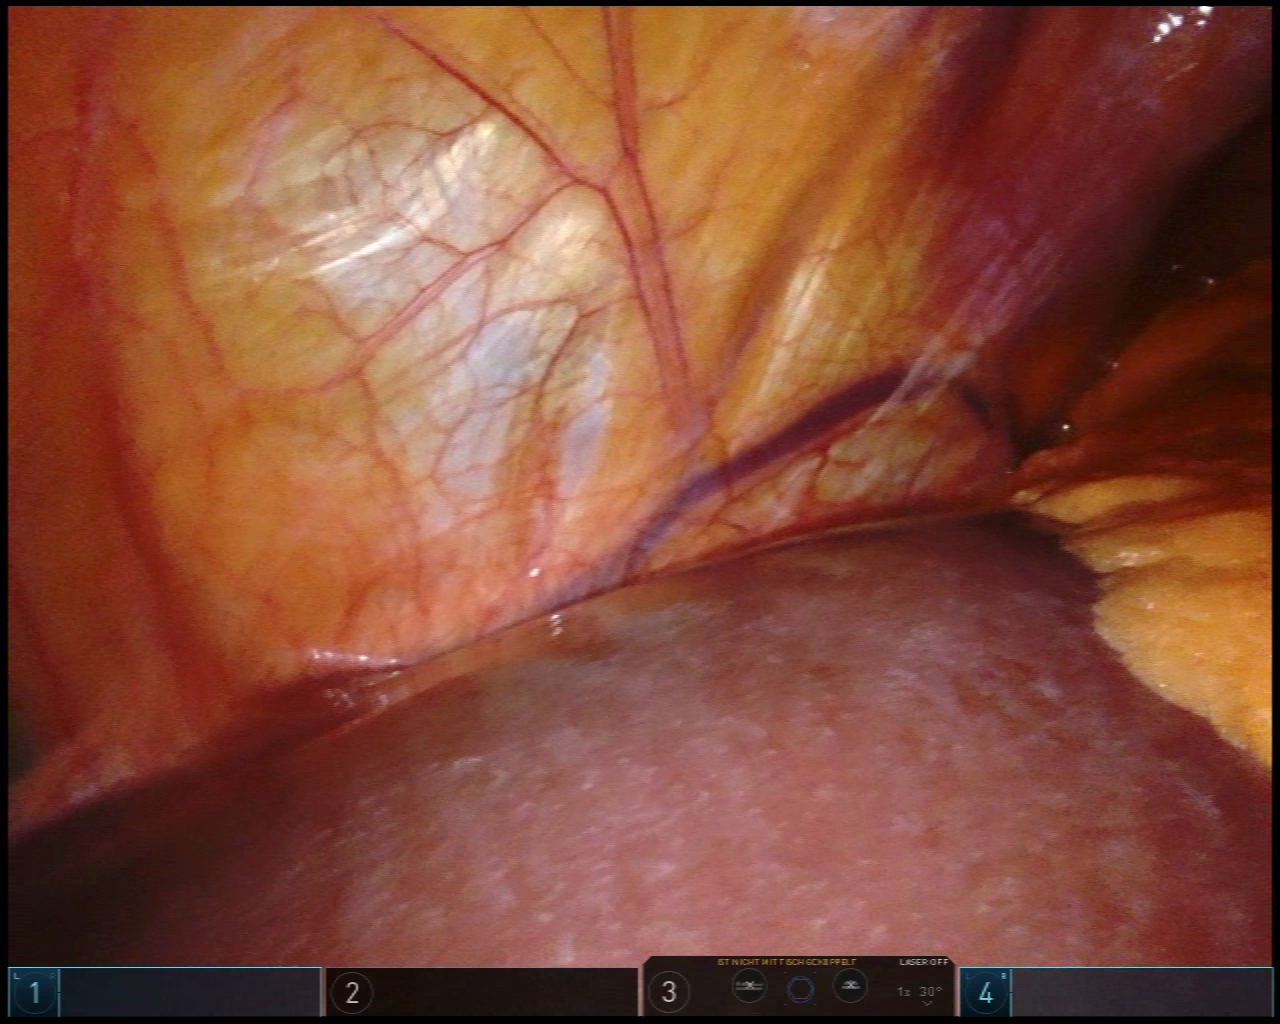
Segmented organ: liver
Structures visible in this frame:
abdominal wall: yes
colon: no
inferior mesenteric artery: no
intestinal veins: no
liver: yes
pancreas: no
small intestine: no
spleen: no
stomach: no
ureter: no
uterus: no
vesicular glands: no